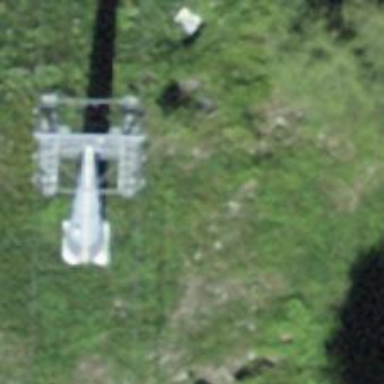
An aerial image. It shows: Pylon used for aerialway.